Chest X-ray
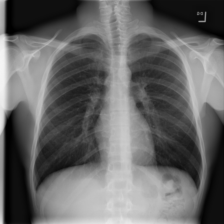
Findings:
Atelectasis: negative
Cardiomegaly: negative
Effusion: negative
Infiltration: negative
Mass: negative
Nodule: negative
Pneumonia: negative
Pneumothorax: negative
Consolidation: negative
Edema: negative
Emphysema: negative
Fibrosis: negative
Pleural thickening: negative
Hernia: negative